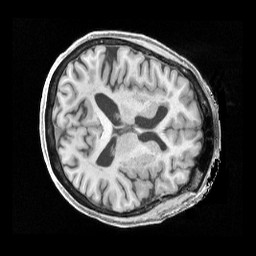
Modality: T1w
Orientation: axial
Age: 74
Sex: female
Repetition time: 2.4 s
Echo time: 0.00222 s